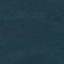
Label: Forest